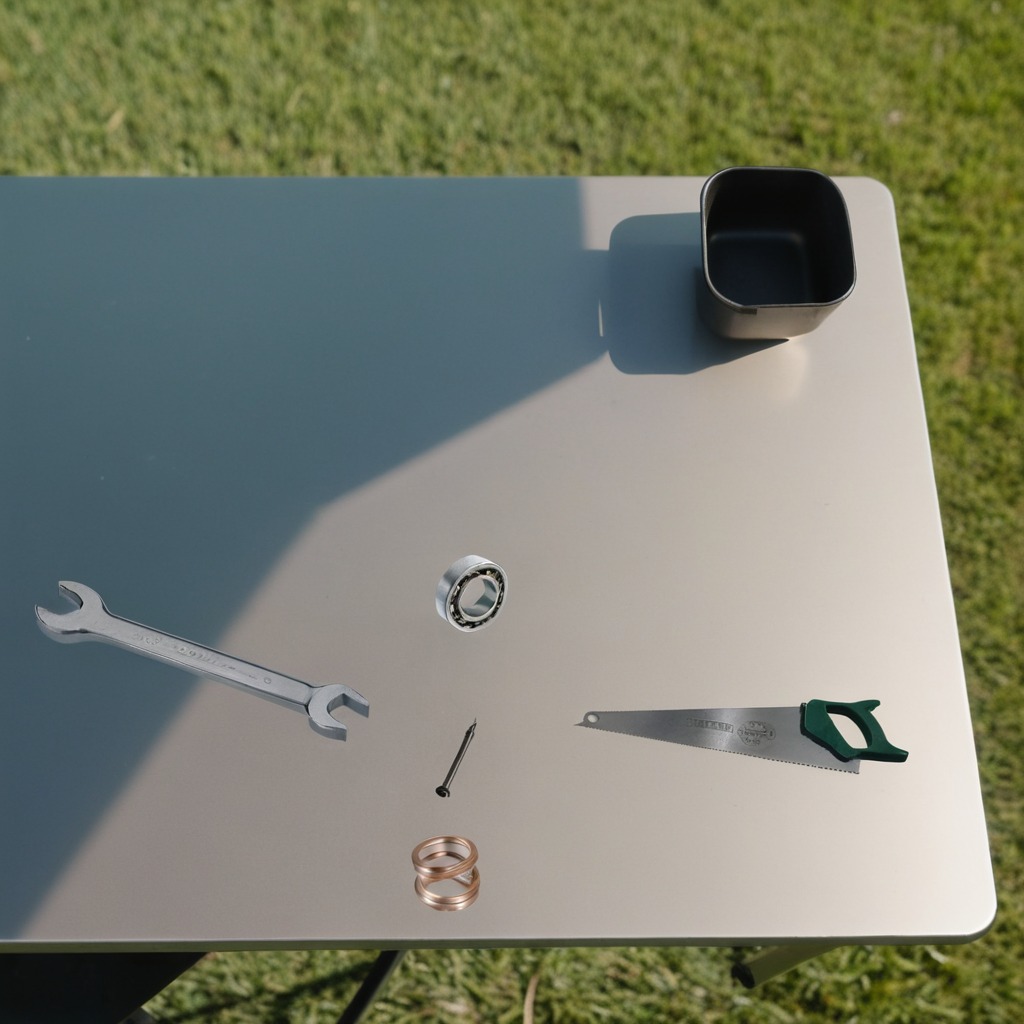
A ball bearing, a nail, a spring, a saw and a wrench are lying on a clean utility table in a temporary outdoor tool station afternoon light present textured surface